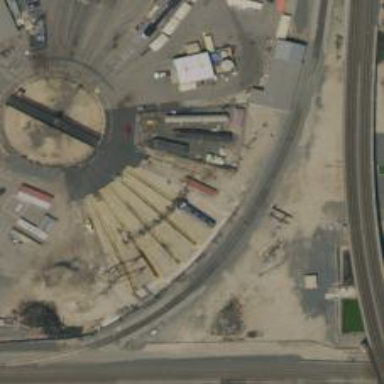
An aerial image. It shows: Railway yard used for servicing trains.